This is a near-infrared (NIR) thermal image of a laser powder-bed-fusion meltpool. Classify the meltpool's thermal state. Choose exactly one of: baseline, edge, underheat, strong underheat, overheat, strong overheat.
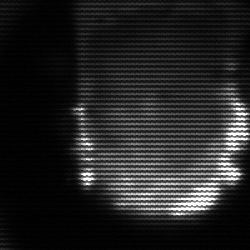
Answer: baseline